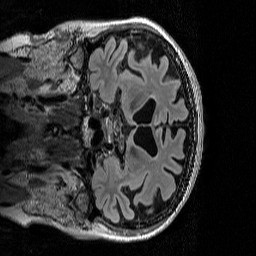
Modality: T2w
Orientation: coronal
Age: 68
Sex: female
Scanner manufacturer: siemens
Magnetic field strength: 3 T
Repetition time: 5 s
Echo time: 0.386 s